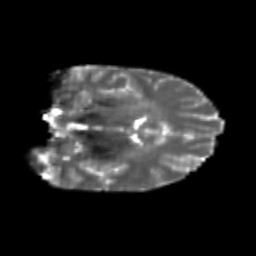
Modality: T2w
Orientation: coronal
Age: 22
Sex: male
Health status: healthy
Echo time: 0.074 s